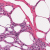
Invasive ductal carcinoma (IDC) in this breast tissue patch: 0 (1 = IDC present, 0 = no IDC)